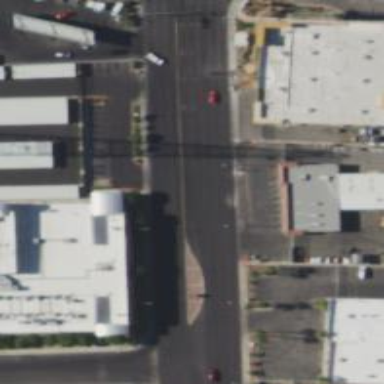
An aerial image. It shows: Secondary road with asphalt surface.